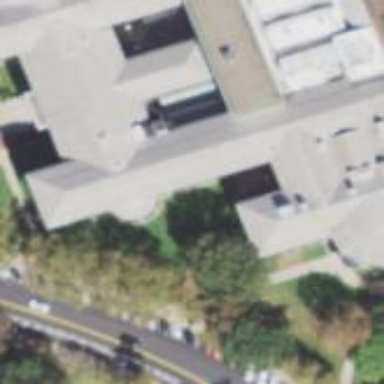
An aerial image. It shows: Library building.